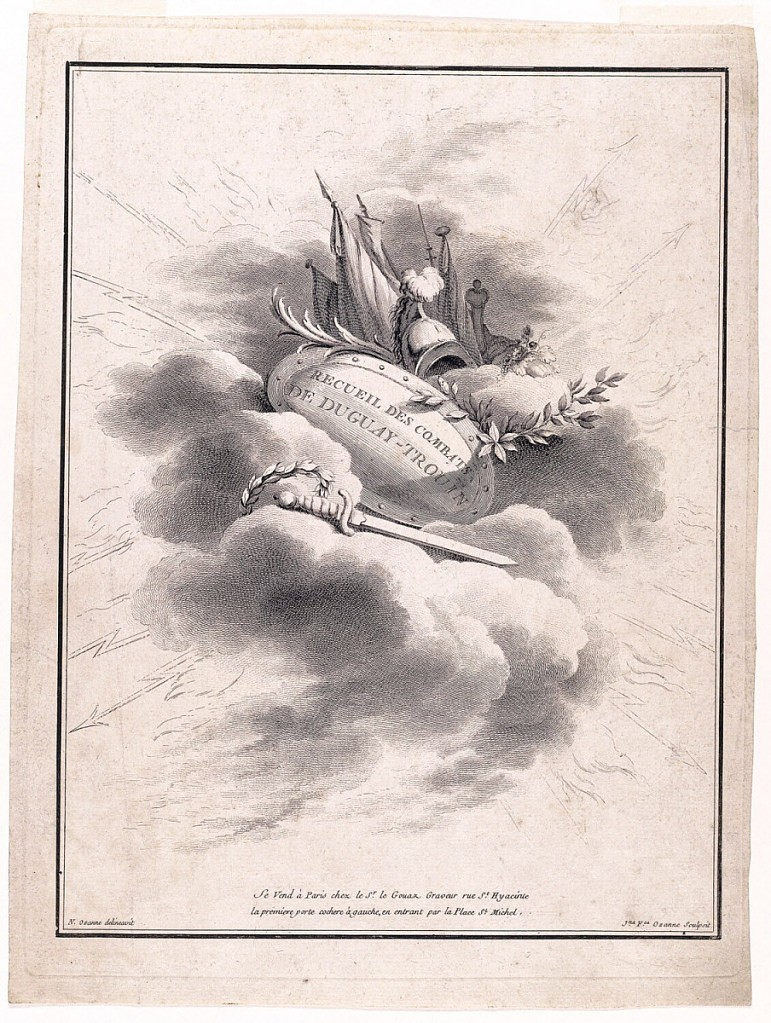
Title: Title Page of a Set of Representations of Battles Fought by Rene Duquay-Trouin (1673–1736)
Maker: Nicolas Marie Ozanne
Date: ca. 1775
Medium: Etching on paper
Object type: Print
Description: A trophy of arms in clouds with thunderbolts.